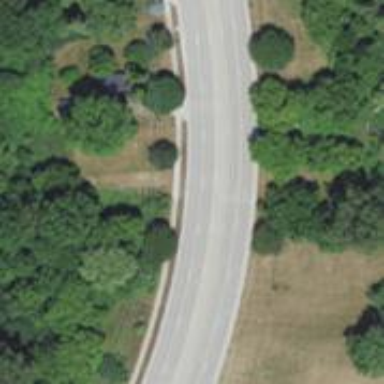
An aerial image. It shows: Secondary road.